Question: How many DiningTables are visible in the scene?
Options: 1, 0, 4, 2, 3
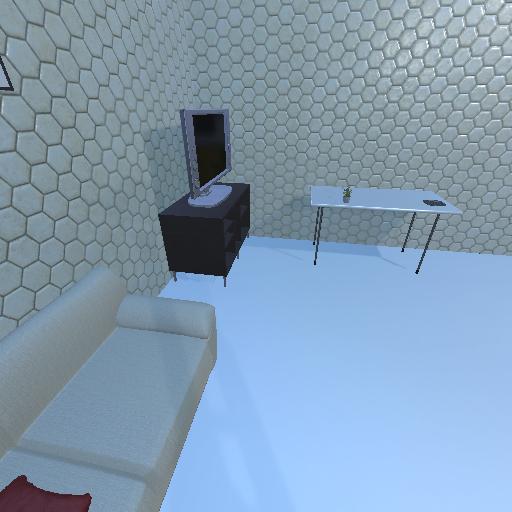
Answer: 1